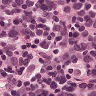
Metastatic tissue present: no